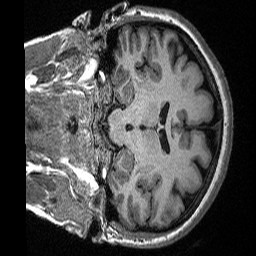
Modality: T1w
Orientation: coronal
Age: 35
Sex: female
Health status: healthy
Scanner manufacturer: siemens
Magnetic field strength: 3 T
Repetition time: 2.3 s
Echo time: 0.00298 s